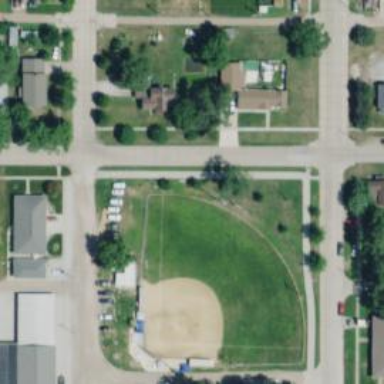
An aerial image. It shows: Baseball pitch for leisure land activities.